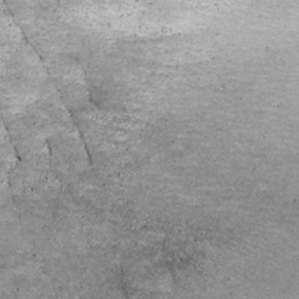
Label: non_frost